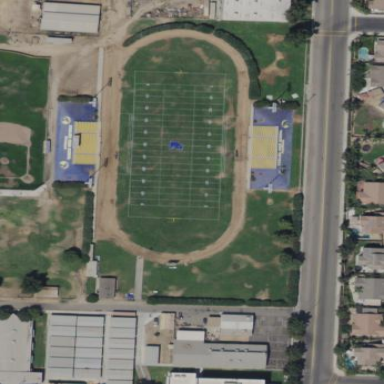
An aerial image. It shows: American football pitch for leisure and sport activities.